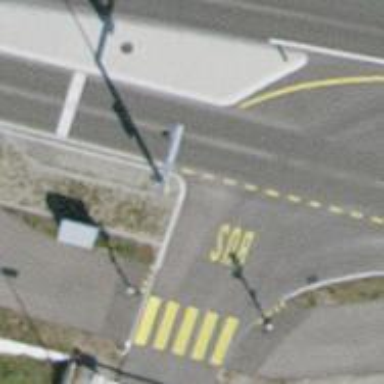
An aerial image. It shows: Road with traffic signals for signaling.